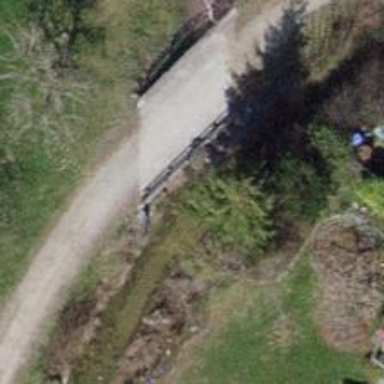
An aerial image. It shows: Track passing over bridge with grade 2 tracktype.